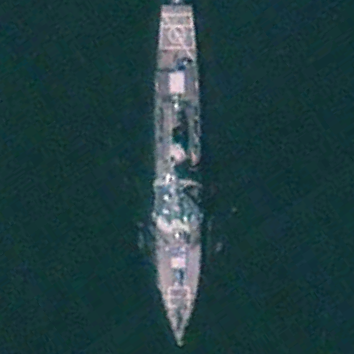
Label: destroyer